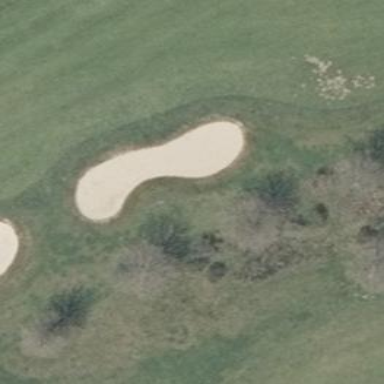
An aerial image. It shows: Golf bunker filled with sandy terrain.